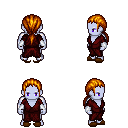
a pixel art fantasy rpg character, male body template, dark elf, purple skin, red robe, red pants, dark blonde ponytail hairstyle, white cloth bracers, brown slippers, four views (front, back, left, right), 2x2 character sprite sheet, small pixel art, hard edges, no anti-aliasing